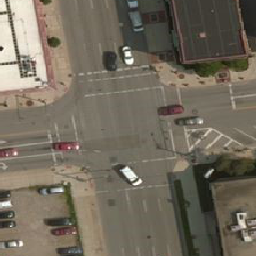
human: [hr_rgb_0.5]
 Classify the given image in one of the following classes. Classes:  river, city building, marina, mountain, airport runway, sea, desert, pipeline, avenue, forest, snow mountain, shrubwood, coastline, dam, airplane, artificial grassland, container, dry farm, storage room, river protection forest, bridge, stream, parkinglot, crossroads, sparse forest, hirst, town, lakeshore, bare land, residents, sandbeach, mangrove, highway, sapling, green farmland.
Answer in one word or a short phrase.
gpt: crossroads